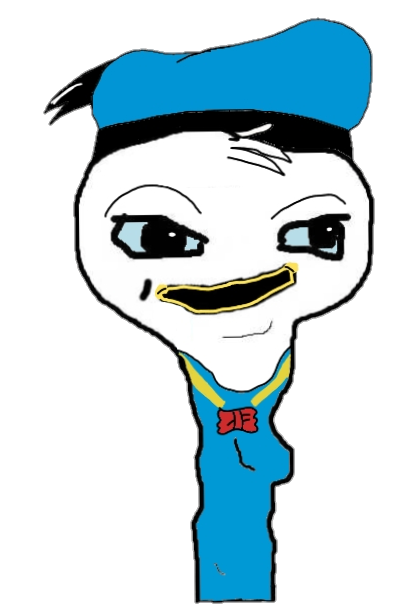
Label: 5_Brainlet